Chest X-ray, PA view. Patient: 39 years old, sex F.
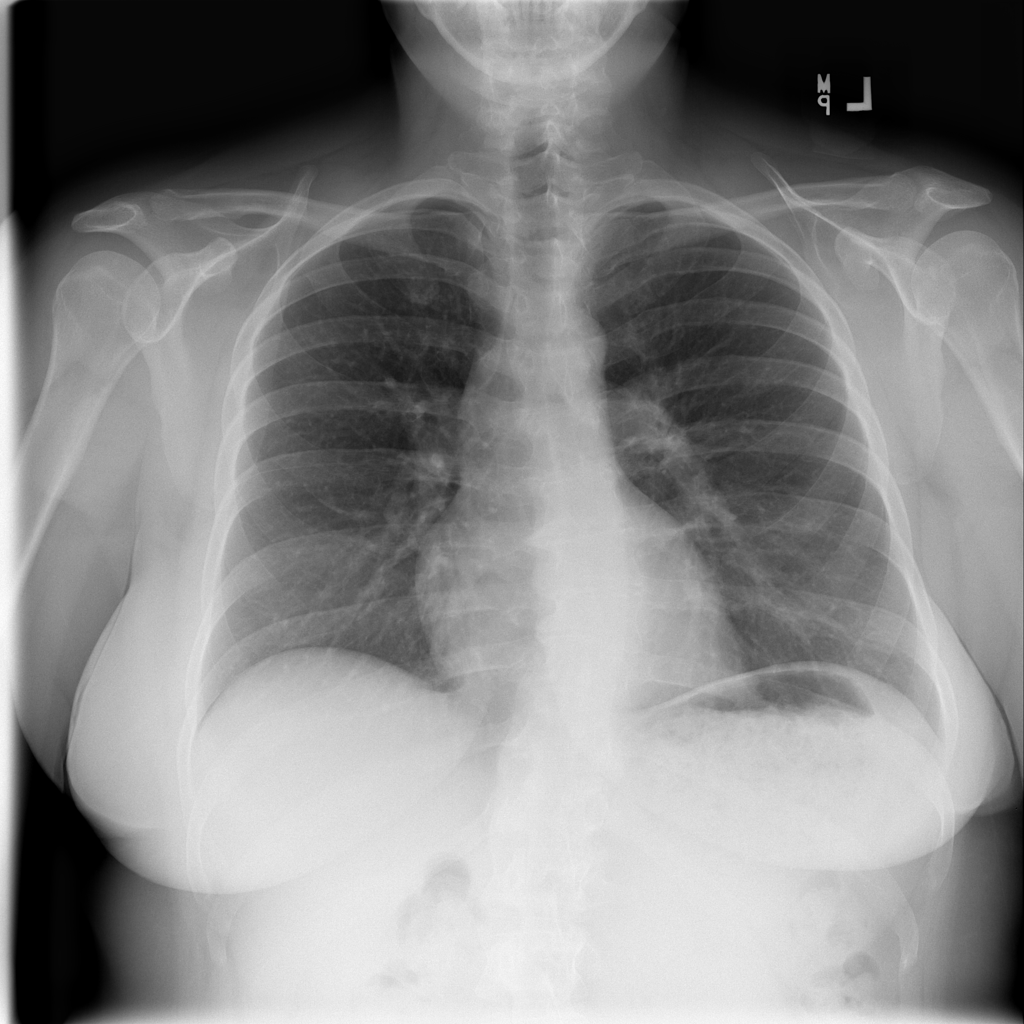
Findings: No Finding